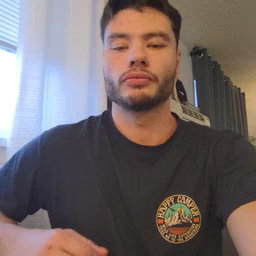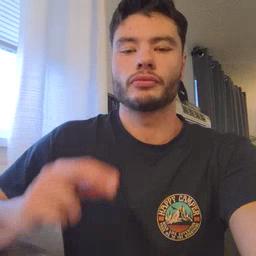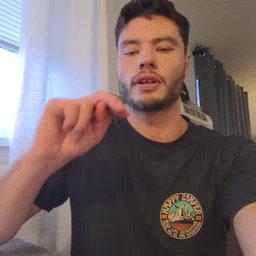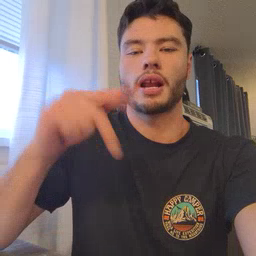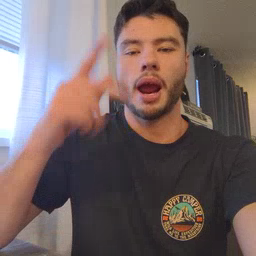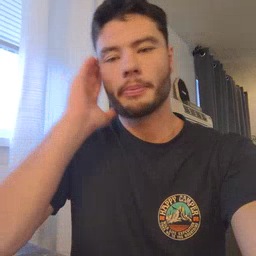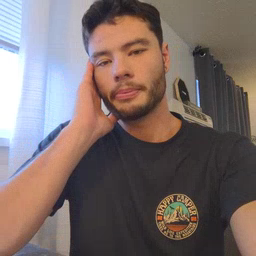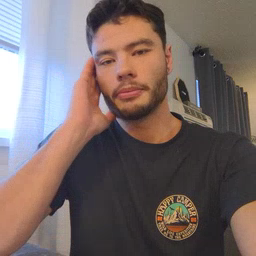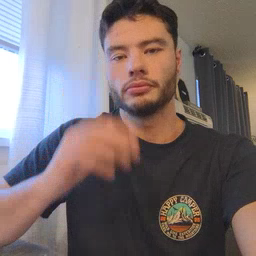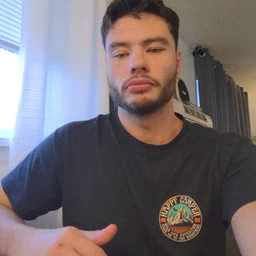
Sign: nap